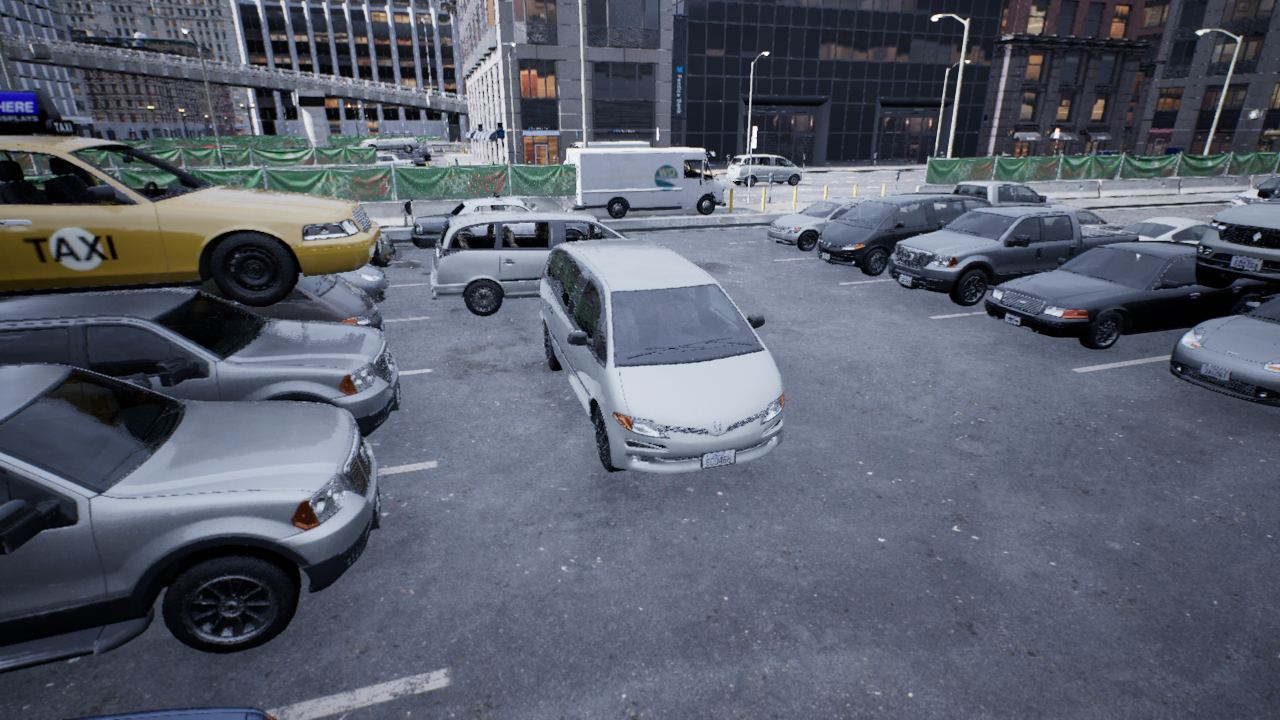
Venue: arterial
Lighting: overcast
Vehicle rig: minivan